Question: I have three tables:

And I need to show table on the page that required next points:
- - - -
'''
$points = array();
$all_ifo = mysql_query("SELECT p.id, p.user_id, p.game_id, p.points,
ABS(p.points - a.points) rating_diff, a.points, g.home, g.datetime, u.username
FROM points AS p
JOIN points AS a ON p.game_id = a.game_id AND a.user_id = 1
JOIN games AS g ON p.game_id = g.id
JOIN users AS u ON p.user_id = u.id
WHERE p.user_id != 1 AND g.datetime < NOW();") or die(mysql_error());
while ($info = mysql_fetch_assoc($all_ifo)){
$points['' . $info['username'] . ''] += $info['rating_diff'];
echo $info['p.id'];
}
asort($points);
echo "<table class='tabelid'><th>Test</th>";
foreach ($points as $key => $value) {
$i++;
echo "<tr><td>".$i.".</td><td style='width:250px;'>" .
ucfirst($key) . "</td><td>" . $value . "</td></tr>";
}
echo "</table>";
'''
So it was suggested that for the point counting I need a separate table. But it's quite complicated:
'''
Game saved in 25-45 min after game start - 1 point
Game saved in 0 - 24 min after game start - 2 points
Game saved in on the same day but before the game - 4 points
Game saved in 1 day before - 6 points
Game saved in 2 days before - 8 points
..
Game saved in 15 days before - 34 points
'''
So any suggestions how the table should be done for implementing it easyly to the system afterwards? And how this rating_diff get the right point amount?
'''
$points = array();
$all_ifo = mysql_query("SELECT x.*, d.*
FROM Extra AS x
JOIN (SELECT p.id, p.user_id, p.game_id, p.points, p.date, a.points adminpoints, g.home,
g.datetime, u.username, TIMESTAMPDIFF(MINUTE, g.datetime, p.date) AS Offset
FROM points AS p
JOIN points AS a ON p.game_id = a.game_id AND a.user_id = 1
JOIN games AS g ON p.game_id = g.id
JOIN users AS u ON p.user_id = u.id
WHERE p.user_id != 1
AND g.datetime < NOW()
) AS d
ON d.Offset >= x.LoOffsetFromGameTime
AND d.Offset < x.HiOffsetFromGameTime;") or die(mysql_error());
while ($info = mysql_fetch_assoc($all_ifo)){
$points['' . $info['username'] . ''] += $info['Offset'];
echo $info['p.id'];
}
arsort($points);
echo "<table class='tabelid'><th>Test</th>";
foreach ($points as $key => $value) {
$i++;
echo "<tr><td>".$i.".</td><td style='width:250px;'>" . ucfirst($key) . "</td><td>" . $value . "</td></tr>";
}
echo "</table>";
'''
For output I get the time difference between saved time and actual game time:
'''
Test
1. User1 1851
2. User2 -502
'''
But I don't know how to compare it with Extra table and therefore get the right points. Of course points should be added only if the points(0, 1 or 2) for the same game_id is same with admin's points (0, 1 or 2).
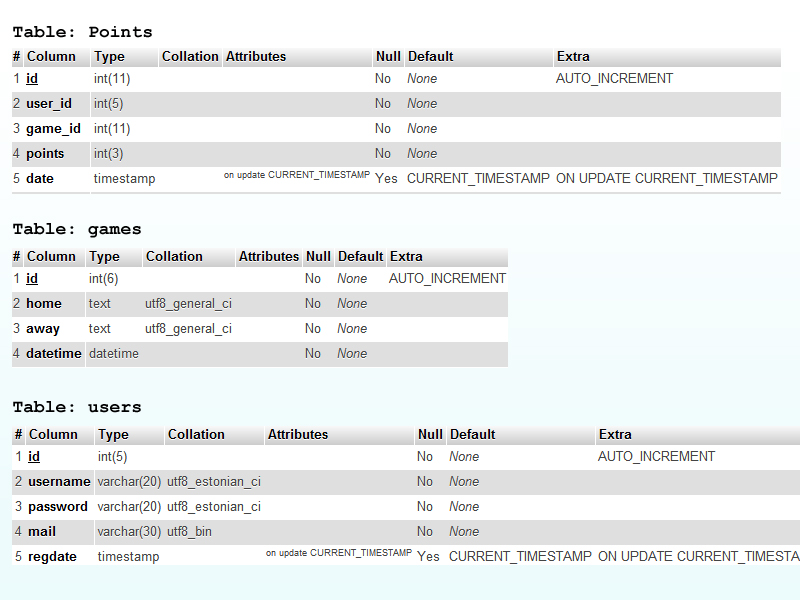
Answer: ## Minor tweaks to your SQL
Your current SQL, slightly reformatted, is:
'''
SELECT p.id, g.home, p.user_id, u.username, p.points, p1.points,
ABS(p.points - p1.points) rating_diff
FROM points p
JOIN games g ON p.game_id = p.id
JOIN users u ON p.user_id = u.id
JOIN points p1 ON p.game_id = p1.game_id AND p1.user_id = 1
WHERE u.id != 1
ORDER BY g.id, ABS(p.points - p1.points)
'''
This should be close to what you're after. You've not included the game date criterion. You say:
> Comparison take place after '(games.date > now())'.
That implies that the comparison takes place when the game is still scheduled in the future (because the game's timestamp is after the current timestamp, which is more normally termed 'before the game takes place' than 'after'. I assume you should have '<' instead of '>'.
'''
SELECT p.id, g.home, p.user_id, u.username, p.points, a.points,
ABS(p.points - a.points) rating_diff
FROM points AS p
JOIN games AS g ON p.game_id = p.id
JOIN users AS u ON p.user_id = u.id
JOIN points AS a ON p.game_id = a.game_id AND a.user_id = 1
WHERE u.id != 1
AND g.'datetime' < NOW()
ORDER BY g.id, ABS(p.points - a.points)
'''
I've given the 'admin' record the alias 'a' instead of 'p1', keeping to single-letter aliases. I've reluctantly used the back-ticks to treat 'datetime' as a delimited identifier given that it is also a type. I'm not certain it is necessary, but it probably is.
You haven't computed the extra points based on the date difference; it would probably be best to record that information in an extra table and make the appropriate to that. However, since your outline scheme suggests only '2 days difference, double the points', it is hard to know what the design should be. In particular, what should happen if the days difference is 0 or 1? Would the multiplier be fractional; is the result rounded up? Is there an additive term? Etc.
---
## TDQD -- Test-Driven Query Design
If this is not producing the data you are after, go into TDQD (Test-Driven Query Design) mode. Start with a simple query and demonstrate that it gets the correct information. Then extend it, demonstrating that each query also works.
### Non-Admin Points Records:
'''
SELECT p.id, p.user_id, p.game_id, p.points
FROM points AS p
WHERE p.user_id != 1;
'''
Note that there's an immediate difference compared to what you have; since I'm not selecting from the Users table yet, that condition has to be translated from 'u.id != 1' to 'p.user_id != 1'. This will carry forward. It shouldn't affect the accuracy of the SQL, but TDQD has already given a slightly different query design.
### Non-Admin Points Records with Corresponding Admin Record:
'''
SELECT p.id, p.user_id, p.game_id, p.points, a.user_id, a.points
FROM points AS p
JOIN points AS a ON p.game_id = a.game_id AND a.user_id = 1
WHERE p.user_id != 1;
'''
### Select Game Information too:
(I'm being lazy and not enclosing 'datetime' in back-ticks.)
'''
SELECT p.id, p.user_id, p.game_id, p.points, a.points, g.home, g.datetime
FROM points AS p
JOIN points AS a ON p.game_id = a.game_id AND a.user_id = 1
JOIN games AS g ON p.game_id = g.id
WHERE p.user_id != 1;
'''
### Select historical game information only:
'''
SELECT p.id, p.user_id, p.game_id, p.points, a.points, g.home, g.datetime
FROM points AS p
JOIN points AS a ON p.game_id = a.game_id AND a.user_id = 1
JOIN games AS g ON p.game_id = g.id
WHERE p.user_id != 1
AND g.datetime < NOW();
'''
### Add user information:
'''
SELECT p.id, p.user_id, p.game_id, p.points, a.points, g.home, g.datetime, u.username
FROM points AS p
JOIN points AS a ON p.game_id = a.game_id AND a.user_id = 1
JOIN games AS g ON p.game_id = g.id
JOIN users AS u ON p.user_id = u.id
WHERE p.user_id != 1
AND g.datetime < NOW();
'''
I could switch the WHERE condition back to 'u.id != 1' now, but there's no benefit to doing so.
---
## Point Counting
Standard SQL supports INTERVAL types such as INTERVAL DAY TO MINUTE. This represents an amount of elapsed time and would make it relatively simple to encode the table of points. Note that this is hypothetical for MySQL -- we'll deal with realities later.
'''
CREATE TABLE Extra
(
LoOffsetFromGameTime INTERVAL DAY TO MINUTE NOT NULL,
HiOffsetFromGameTime INTERVAL DAY TO MINUTE NOT NULL,
Points INTEGER NOT NULL,
CHECK(LoOffsetFromGameTime < HiOffSetFromGameTime)
);
INSERT INTO Extra VALUES ('-99 23:59', '-0 00:45', 0);
INSERT INTO Extra VALUES ('-0 00:45', '-0 00:24', 1);
INSERT INTO Extra VALUES ('-0 00:24', '0 00:00', 2);
INSERT INTO Extra VALUES ('0 00:00', '1 00:00', 4);
INSERT INTO Extra VALUES ('1 00:00', '2 00:00', 6);
INSERT INTO Extra VALUES ('2 00:00', '3 00:00', 8);
...
INSERT INTO Extra VALUES ('15 00:00', '99 23:59', 34);
'''
The ranges are 'open-closed'; the low value is included, the high value is excluded. This means that the BETWEEN AND operator cannot be used; it implements 'open-open' ranges, including both end points.
The '-99 days' and '+99 days' values can be increased if need so be; the default number of digits in the day portion of INTERVAL DAY TO MINUTE is 2, but you can specify more if you need more. The queries below assume that the difference between game time and entry time will always be in exactly one of the rows in the table.
### Selecting extra points too
Pretending that we can use this table, then the query for extra points becomes:
'''
SELECT p.id, p.user_id, p.game_id, p.points, a.points, g.home, g.datetime, u.username
FROM points AS p
JOIN points AS a ON p.game_id = a.game_id AND a.user_id = 1
JOIN games AS g ON p.game_id = g.id
JOIN users AS u ON p.user_id = u.id
JOIN extra AS x
ON CAST(g.datetime - p.date AS INTERVAL DAY TO MINUTE) >= x.LoOffsetFromGameTime
AND CAST(g.datetime - p.date AS INTERVAL DAY TO MINUTE) < x.HiOffsetFromGameTime
WHERE p.user_id != 1
AND g.datetime < NOW();
'''
That's fairly clumsy with that repeated expression; we should make what was previously the main query into a sub-query which selects the value and gives it a name, and then use that in the join with the Extra table:
'''
SELECT x.*, d.*
FROM extra AS x
JOIN (SELECT p.id, p.user_id, p.game_id, p.usr_points, a.adm_points, g.home,
g.datetime, u.username,
CAST(g.datetime - NOW() AS INTERVAL DAY TO MINUTE) AS Offset
FROM points AS p
JOIN points AS a ON p.game_id = a.game_id AND a.user_id = 1
JOIN games AS g ON p.game_id = g.id
JOIN users AS u ON p.user_id = u.id
WHERE p.user_id != 1
AND g.datetime < NOW()
) AS d
ON d.Offset >= x.LoOffsetFromGameTime
AND d.Offset < x.HiOffsetFromGameTime;
'''
If I've interpreted the conditions correctly and not inverted anything, then this should get you the information you need.
### But MySQL doesn't support INTERVAL types
I will assume that 'switch to a DBMS that does support INTERVAL types' isn't an option.
Logically, the simplest mechanism at run time is to treat the difference between two date values as an appropriate integer number of minutes. You can then encode the INTERVAL DAY TO MINUTE as the appropriate number of minutes instead, but the data entry for the table is messier:
'''
CREATE TABLE Extra
(
LoOffsetFromGameTime INTEGER NOT NULL,
HiOffsetFromGameTime INTEGER NOT NULL,
Points INTEGER NOT NULL,
CHECK(LoOffsetFromGameTime < HiOffSetFromGameTime)
);
INSERT INTO Extra VALUES (-<PHONE>, -45, 0);
INSERT INTO Extra VALUES ( -45, -24, 1);
INSERT INTO Extra VALUES ( -24, 0, 2);
INSERT INTO Extra VALUES ( 0, +1440, 4);
INSERT INTO Extra VALUES ( +1440, +2880, 6);
INSERT INTO Extra VALUES ( +2880, +4320, 8);
...
INSERT INTO Extra VALUES ( +21600, +<PHONE>, 34);
'''
I'm using 2,000,000 as a convenient 'big' number; you can specify +-2,147,483,647 instead, or any other suitable range.
Note that you should validate the Extra table for continuous coverage and no overlaps in the data. I didn't specify a primary key because there isn't a particularly good option to choose. You really want the open-closed range of the two offset columns as the primary key (with constraints on continuousness and non-overlap), but that isn't expressible in SQL (or, not easily, and not as a primary key constraint).
Then you just need to write the difference between game time and NOW() as the appropriate number of minutes. Indeed, it might be even easier to work with seconds, though it complicates the data entry for the table that little bit more. OTOH, you won't be encoding the table very often, and you can always arrange to use a procedure that takes a convenient representation and converts that into seconds for you.
However, the <URL> may do exactly what we need. I haven't worked through the implications of what its return type is. There are lots of other functions to choose from, and somewhere in amongst them all, you'll be able to get a convenient expression that returns the difference between the game time and the user's entry time as an appropriate value that can be joined cleanly with the Extra table, yielding the required answer.
---
## Adding Extra Points (Update 3)
The number of points to be added is 'x.points' if 'd.usr_points = d.adm_points', so we can simply write that in the select-list:
'''
SELECT CASE WHEN d.usr_points = d.adm_points THEN x.points ELSE 0 END AS added_points,
x.*, d.*
FROM ...
'''